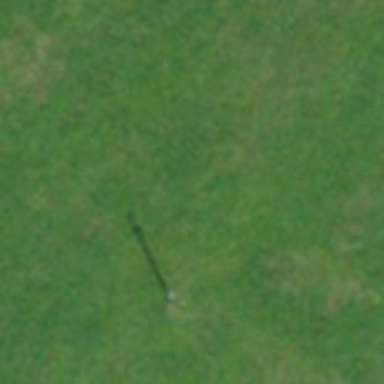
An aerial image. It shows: Power pole.